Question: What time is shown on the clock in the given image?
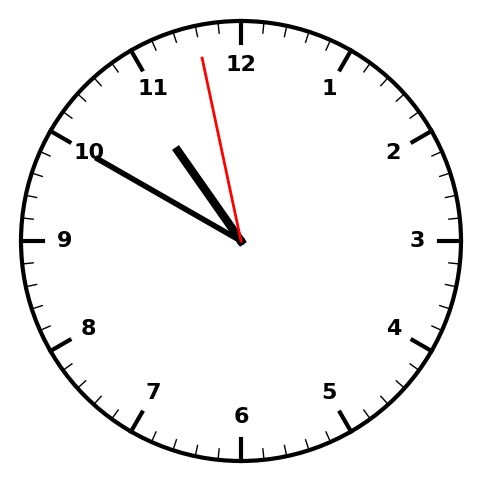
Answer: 10:49:58